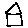
Label: house